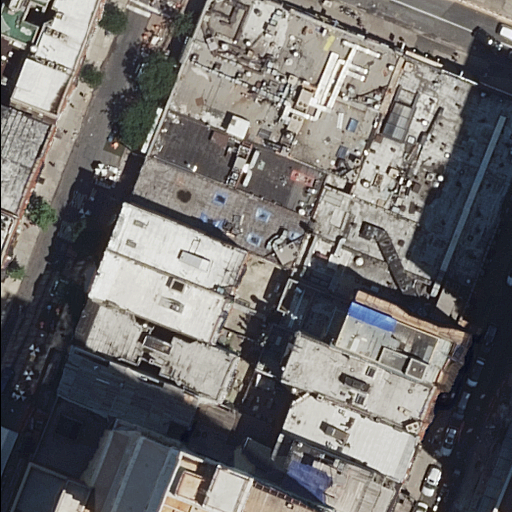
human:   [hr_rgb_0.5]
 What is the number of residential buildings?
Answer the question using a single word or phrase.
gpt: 14

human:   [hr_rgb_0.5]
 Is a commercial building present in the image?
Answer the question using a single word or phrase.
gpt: no

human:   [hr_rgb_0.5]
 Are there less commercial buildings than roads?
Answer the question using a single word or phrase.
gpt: yes

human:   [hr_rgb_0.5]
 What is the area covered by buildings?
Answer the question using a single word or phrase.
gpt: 4716m2

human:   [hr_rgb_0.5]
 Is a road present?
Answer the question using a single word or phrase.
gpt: yes

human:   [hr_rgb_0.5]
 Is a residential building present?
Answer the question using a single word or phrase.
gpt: yes

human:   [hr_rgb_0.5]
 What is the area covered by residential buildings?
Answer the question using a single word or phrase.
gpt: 3913m2

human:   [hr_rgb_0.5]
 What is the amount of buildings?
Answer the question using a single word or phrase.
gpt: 15

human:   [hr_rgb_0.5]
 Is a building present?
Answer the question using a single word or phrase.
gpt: yes

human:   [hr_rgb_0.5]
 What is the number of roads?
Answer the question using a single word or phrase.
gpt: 4

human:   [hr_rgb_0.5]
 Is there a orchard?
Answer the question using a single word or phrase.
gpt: no

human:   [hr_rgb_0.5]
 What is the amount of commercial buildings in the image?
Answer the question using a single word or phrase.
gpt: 0

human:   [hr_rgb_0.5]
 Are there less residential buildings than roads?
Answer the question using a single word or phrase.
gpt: no

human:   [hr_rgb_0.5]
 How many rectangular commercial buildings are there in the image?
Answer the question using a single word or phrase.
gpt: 0

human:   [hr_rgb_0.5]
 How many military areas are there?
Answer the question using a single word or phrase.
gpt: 0

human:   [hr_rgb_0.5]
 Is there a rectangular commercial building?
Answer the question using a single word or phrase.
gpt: no

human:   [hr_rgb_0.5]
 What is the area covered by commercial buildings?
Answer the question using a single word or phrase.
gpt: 0m2

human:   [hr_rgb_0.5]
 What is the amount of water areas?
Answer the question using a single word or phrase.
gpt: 0

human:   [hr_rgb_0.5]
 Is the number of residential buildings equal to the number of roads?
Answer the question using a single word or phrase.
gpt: no

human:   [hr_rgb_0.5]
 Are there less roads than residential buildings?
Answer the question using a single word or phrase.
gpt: yes

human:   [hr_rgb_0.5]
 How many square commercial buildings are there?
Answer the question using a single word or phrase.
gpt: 0

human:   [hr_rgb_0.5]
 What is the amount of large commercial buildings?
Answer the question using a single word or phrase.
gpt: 0

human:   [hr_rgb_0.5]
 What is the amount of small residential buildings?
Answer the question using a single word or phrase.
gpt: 3

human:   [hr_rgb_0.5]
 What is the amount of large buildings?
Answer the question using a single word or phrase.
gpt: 2

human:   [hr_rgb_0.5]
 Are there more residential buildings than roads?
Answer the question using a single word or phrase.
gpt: yes

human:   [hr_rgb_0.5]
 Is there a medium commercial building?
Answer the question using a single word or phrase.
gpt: no

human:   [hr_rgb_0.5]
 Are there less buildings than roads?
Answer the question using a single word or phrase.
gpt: no

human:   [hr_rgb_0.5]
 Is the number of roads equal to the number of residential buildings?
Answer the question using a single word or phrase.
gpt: no

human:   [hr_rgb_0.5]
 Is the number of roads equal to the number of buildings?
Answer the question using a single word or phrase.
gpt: no

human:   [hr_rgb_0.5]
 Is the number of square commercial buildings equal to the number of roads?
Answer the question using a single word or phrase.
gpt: no

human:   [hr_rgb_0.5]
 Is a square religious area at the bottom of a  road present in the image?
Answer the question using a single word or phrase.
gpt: no

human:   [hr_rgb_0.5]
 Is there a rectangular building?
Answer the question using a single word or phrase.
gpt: yes

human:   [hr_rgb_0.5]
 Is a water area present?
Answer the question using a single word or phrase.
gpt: no

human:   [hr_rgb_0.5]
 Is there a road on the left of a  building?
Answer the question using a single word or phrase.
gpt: yes

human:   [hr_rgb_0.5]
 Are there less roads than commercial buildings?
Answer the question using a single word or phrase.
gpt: no

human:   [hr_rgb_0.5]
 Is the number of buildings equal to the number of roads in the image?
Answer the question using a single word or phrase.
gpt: no

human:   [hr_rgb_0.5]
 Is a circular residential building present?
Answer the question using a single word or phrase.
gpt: no

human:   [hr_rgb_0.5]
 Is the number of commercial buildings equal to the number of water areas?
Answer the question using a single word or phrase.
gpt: yes

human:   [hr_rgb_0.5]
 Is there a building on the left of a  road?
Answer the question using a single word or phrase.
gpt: yes

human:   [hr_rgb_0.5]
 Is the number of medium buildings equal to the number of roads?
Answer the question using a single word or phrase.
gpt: no

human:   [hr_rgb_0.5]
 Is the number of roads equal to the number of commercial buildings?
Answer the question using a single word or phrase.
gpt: no

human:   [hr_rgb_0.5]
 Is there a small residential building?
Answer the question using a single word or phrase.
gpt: yes

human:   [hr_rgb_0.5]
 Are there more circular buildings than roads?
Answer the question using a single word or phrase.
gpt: no

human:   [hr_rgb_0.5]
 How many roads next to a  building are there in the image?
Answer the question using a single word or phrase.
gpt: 4

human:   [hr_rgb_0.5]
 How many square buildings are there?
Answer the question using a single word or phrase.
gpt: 0

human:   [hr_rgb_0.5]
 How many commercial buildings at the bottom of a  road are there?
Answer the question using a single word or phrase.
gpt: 0

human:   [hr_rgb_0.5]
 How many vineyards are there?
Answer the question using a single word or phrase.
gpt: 0

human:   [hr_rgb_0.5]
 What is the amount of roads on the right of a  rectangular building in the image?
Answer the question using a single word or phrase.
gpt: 3

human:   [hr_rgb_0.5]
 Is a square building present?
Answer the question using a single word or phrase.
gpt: no

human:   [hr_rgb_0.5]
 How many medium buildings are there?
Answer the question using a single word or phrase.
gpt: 10

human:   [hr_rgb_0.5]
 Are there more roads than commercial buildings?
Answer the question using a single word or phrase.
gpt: yes

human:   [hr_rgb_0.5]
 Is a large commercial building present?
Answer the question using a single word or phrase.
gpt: no

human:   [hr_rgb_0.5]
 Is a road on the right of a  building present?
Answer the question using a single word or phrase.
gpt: yes

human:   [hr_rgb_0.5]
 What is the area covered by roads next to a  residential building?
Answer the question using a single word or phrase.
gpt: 0m2

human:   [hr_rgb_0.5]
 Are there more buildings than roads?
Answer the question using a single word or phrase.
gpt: yes

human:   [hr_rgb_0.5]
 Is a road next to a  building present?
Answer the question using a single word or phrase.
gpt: yes

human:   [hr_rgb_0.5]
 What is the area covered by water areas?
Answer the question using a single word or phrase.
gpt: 0m2

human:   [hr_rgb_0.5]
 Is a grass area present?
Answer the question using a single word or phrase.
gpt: no

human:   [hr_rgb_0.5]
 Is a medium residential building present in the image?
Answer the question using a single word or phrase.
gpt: yes

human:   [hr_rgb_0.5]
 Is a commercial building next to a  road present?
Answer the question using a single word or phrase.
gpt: no

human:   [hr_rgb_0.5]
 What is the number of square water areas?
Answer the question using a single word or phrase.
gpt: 0

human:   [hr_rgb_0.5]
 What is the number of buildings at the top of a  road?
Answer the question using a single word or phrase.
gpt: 9

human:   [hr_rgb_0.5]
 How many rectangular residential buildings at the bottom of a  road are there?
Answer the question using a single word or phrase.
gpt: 7

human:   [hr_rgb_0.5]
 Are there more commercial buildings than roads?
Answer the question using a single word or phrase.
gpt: no